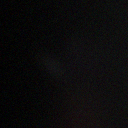
Screen state: off